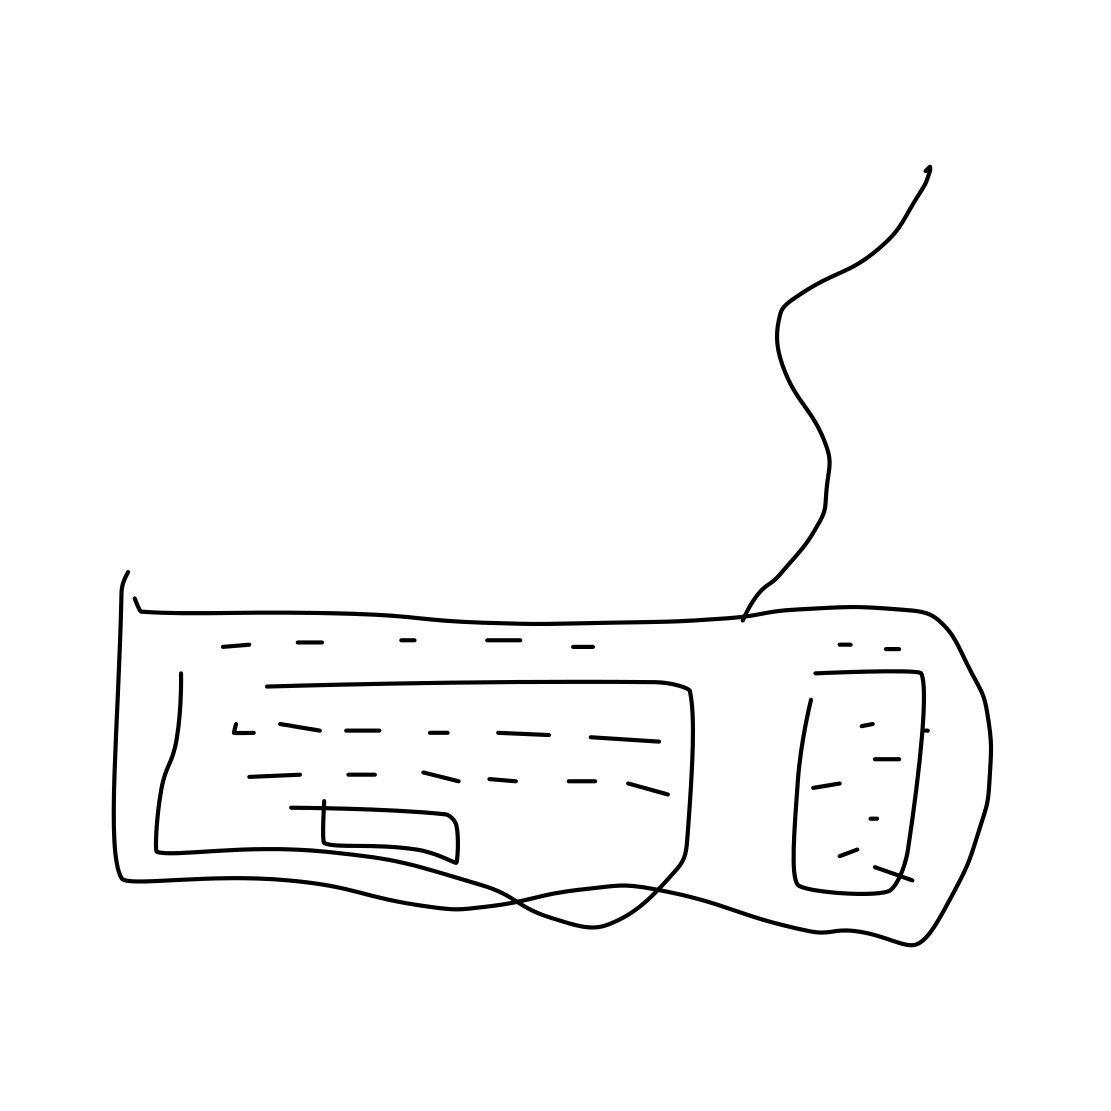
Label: keyboard